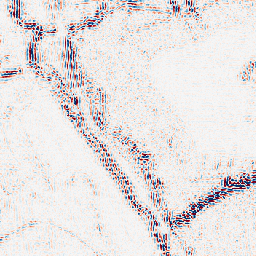
Category: wavelet
Decomposition family: wavelet_reverse_biorthogonal
Decomposition parameters: wavelet: rbio3.5
level: 2
Upsampling method: sinc_hamming
Upsampling parameters: scale: 4
kernel_size: 8
Upsampling scale: 4